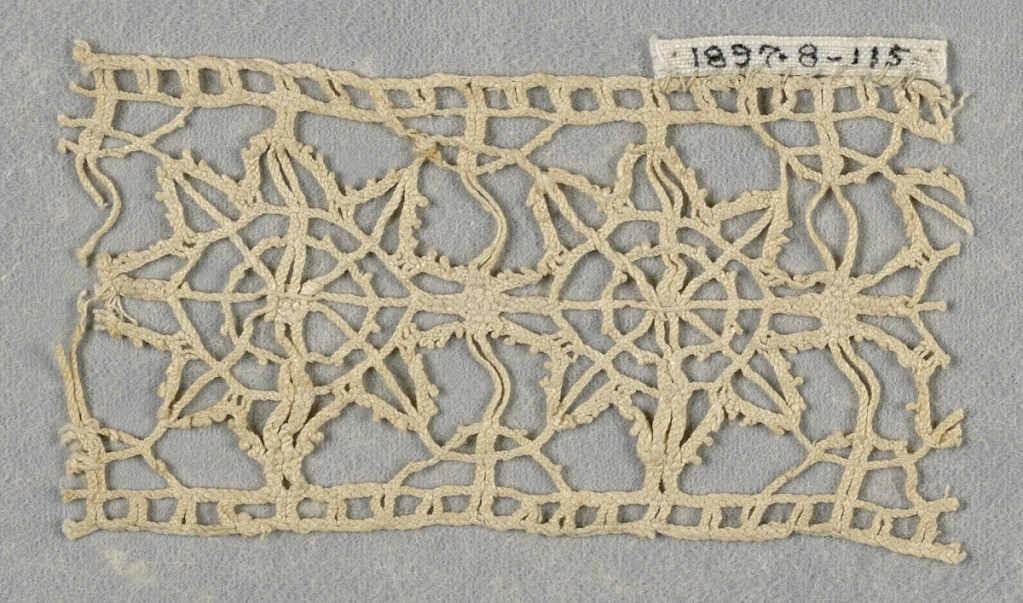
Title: Fragment
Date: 16th century
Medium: linen Technique: bobbin lace (continuous braid-like)
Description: Fragment of braid-like bobbin lace. Insertion with eight-pointed star motif.